Field crop: maize
Growth stage: 2
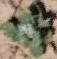
Species: chenopodium